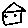
Label: house